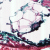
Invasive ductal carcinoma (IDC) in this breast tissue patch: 0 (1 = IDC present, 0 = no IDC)